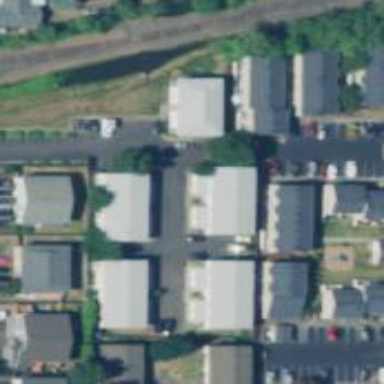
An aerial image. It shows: Living street.